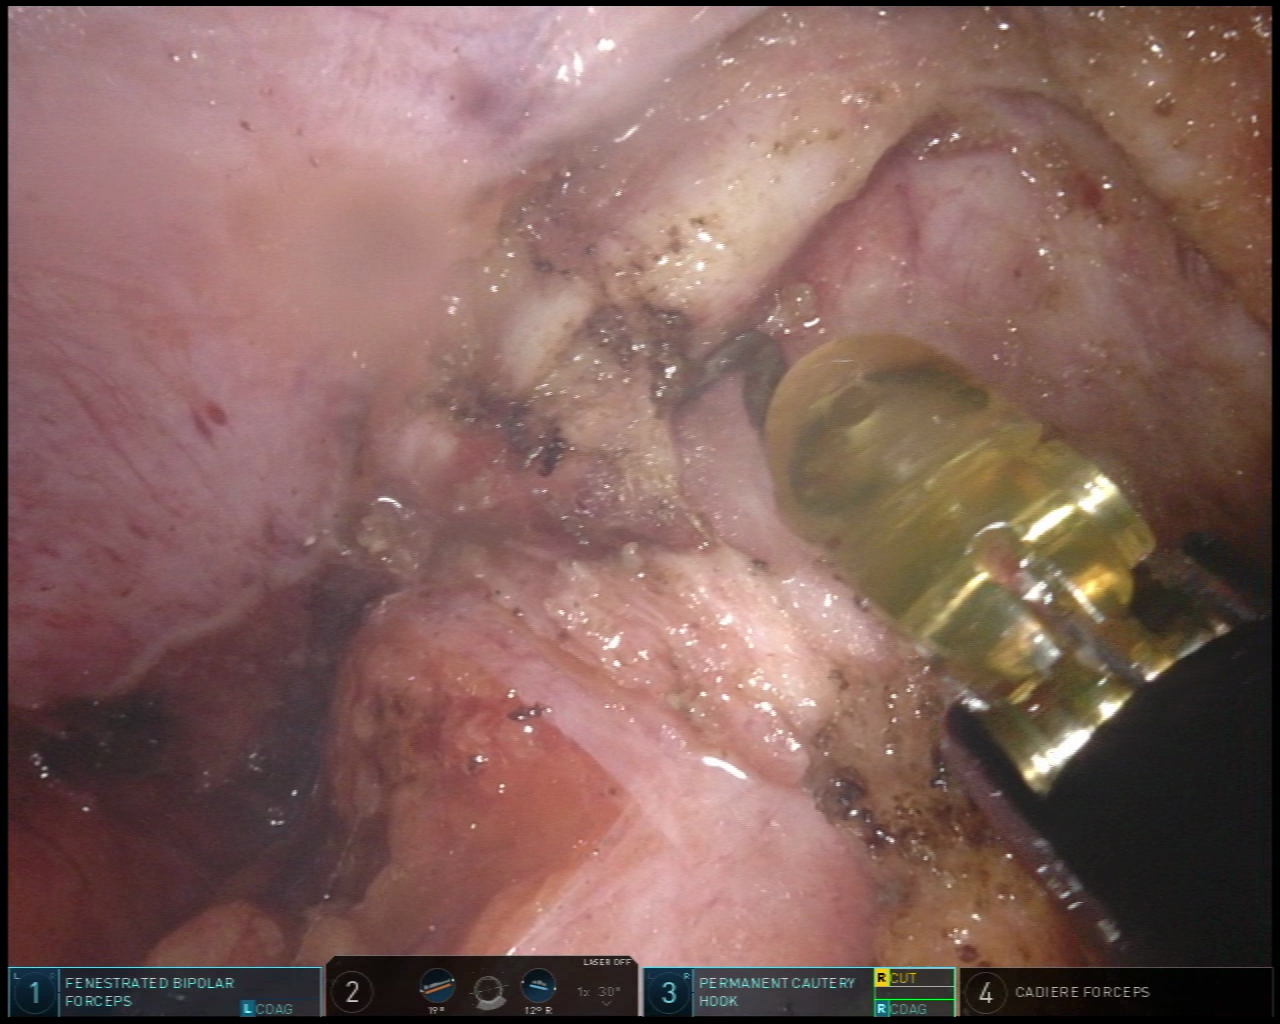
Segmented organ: vesicular_glands
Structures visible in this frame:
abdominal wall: no
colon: no
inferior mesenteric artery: no
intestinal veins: no
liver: no
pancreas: no
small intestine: no
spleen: no
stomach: no
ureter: no
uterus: no
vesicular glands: yes